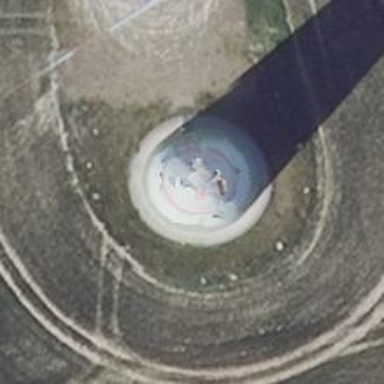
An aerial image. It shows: Wind generator in the form of horizontal axis wind turbine.